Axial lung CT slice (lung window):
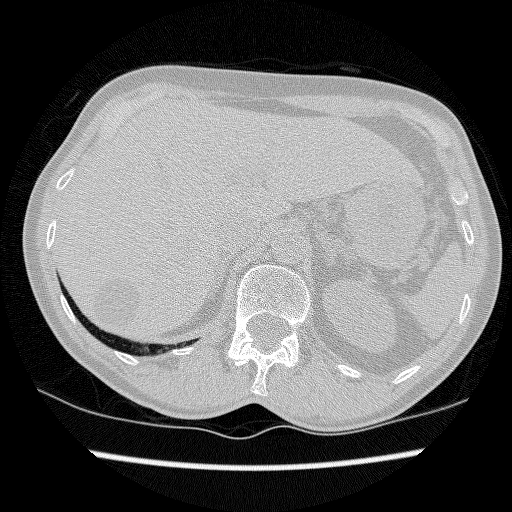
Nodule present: no